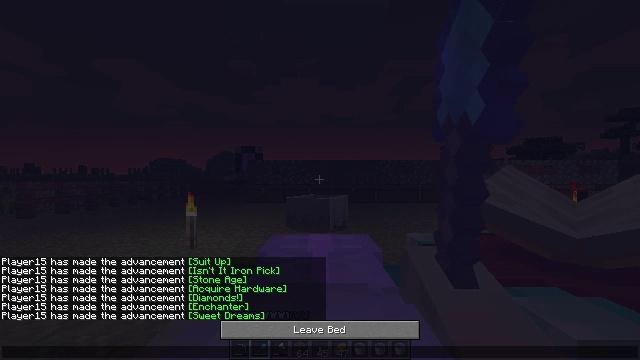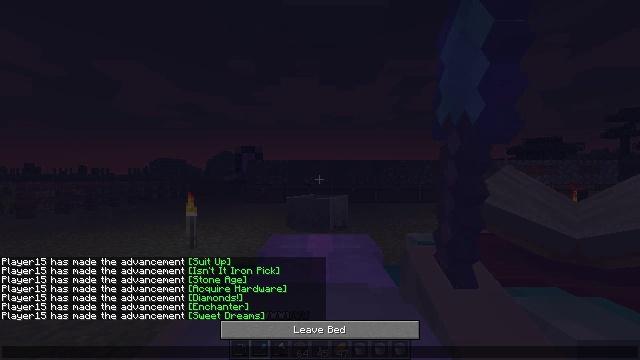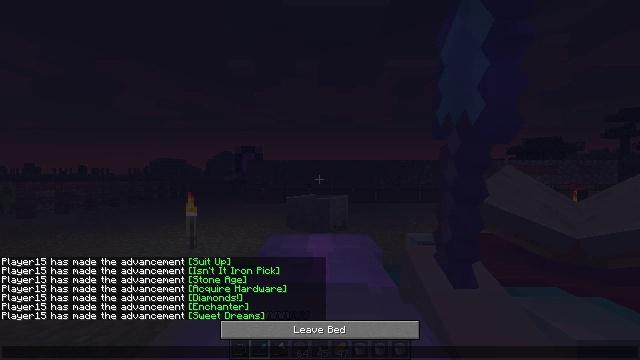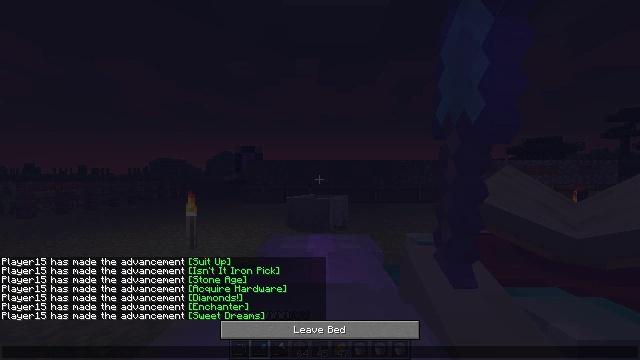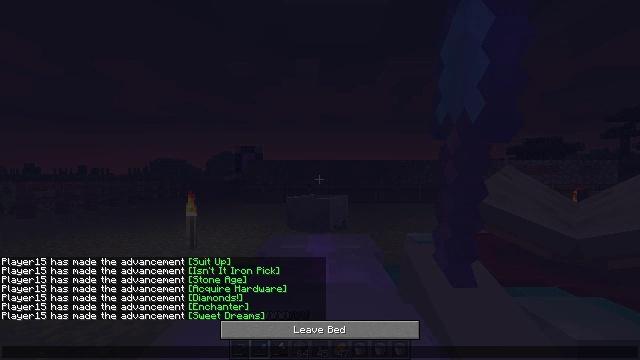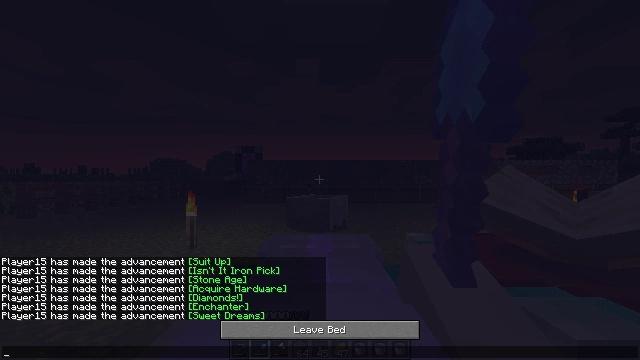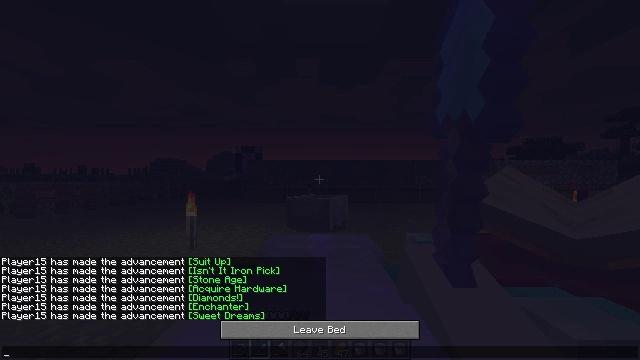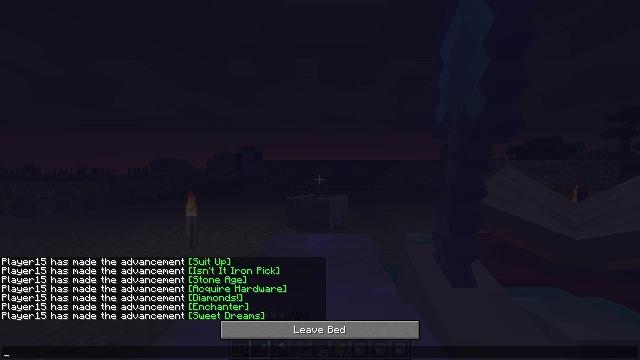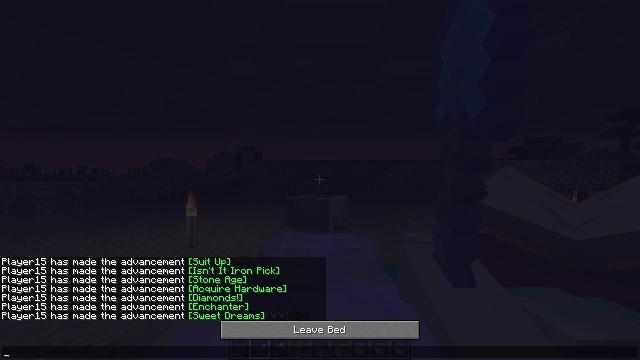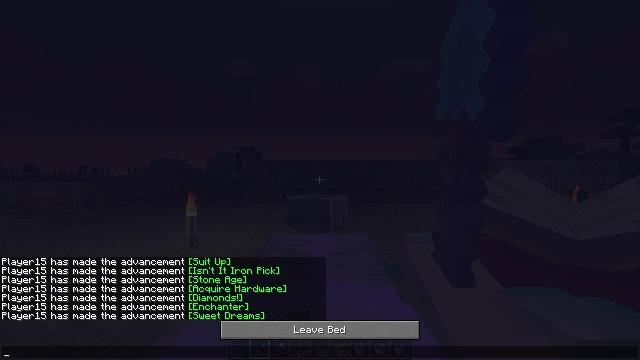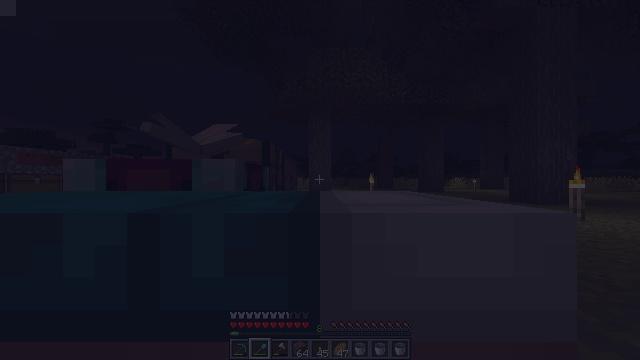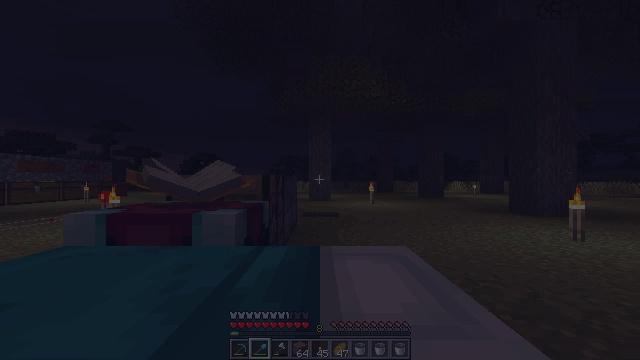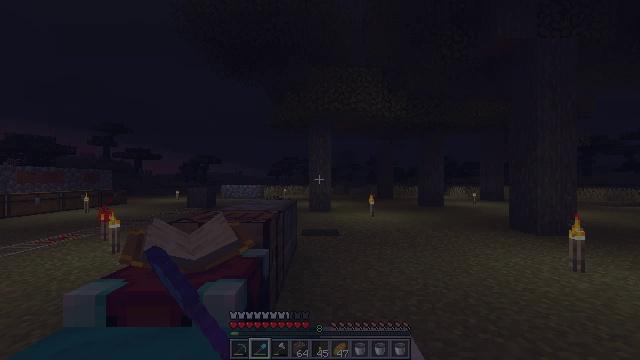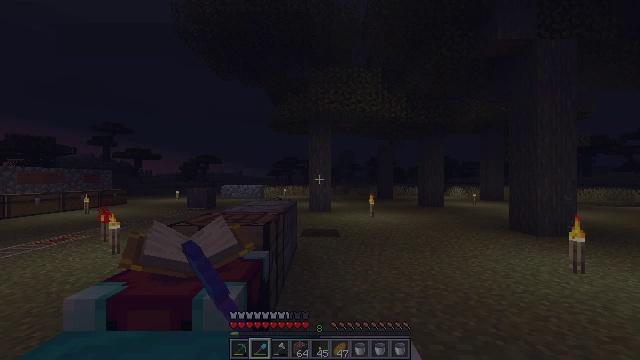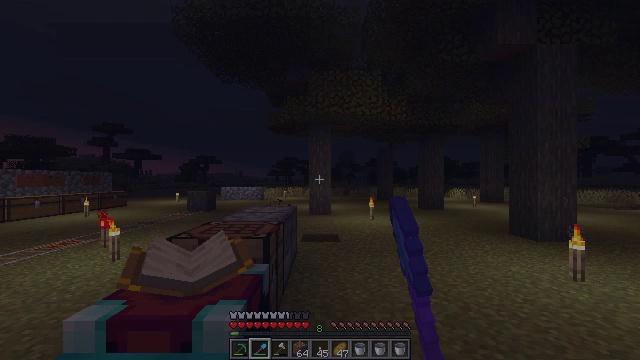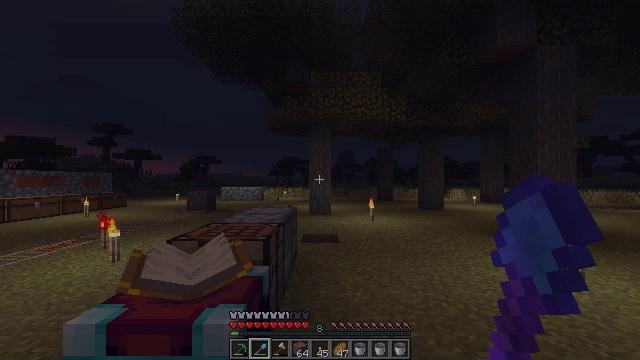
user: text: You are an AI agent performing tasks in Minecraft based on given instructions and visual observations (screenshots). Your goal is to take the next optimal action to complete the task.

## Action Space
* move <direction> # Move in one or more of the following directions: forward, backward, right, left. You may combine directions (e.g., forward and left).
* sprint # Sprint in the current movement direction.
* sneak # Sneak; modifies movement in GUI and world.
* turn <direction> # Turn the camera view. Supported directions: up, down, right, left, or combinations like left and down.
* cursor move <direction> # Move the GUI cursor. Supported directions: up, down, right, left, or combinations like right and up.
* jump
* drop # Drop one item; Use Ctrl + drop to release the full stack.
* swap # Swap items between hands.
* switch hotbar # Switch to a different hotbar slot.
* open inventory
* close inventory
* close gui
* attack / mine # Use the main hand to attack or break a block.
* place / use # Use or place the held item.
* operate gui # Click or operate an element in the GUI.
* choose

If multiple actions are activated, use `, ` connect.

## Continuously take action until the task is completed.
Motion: motion action
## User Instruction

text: Harvest sugar cane from the plant.
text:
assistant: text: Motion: no_op
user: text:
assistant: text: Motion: no_op
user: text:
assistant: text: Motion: no_op
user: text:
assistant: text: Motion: no_op
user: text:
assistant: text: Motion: no_op
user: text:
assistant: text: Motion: no_op
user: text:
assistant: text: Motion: no_op
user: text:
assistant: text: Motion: no_op
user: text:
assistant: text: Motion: no_op
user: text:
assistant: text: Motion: no_op
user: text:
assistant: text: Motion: close gui
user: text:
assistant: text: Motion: no_op
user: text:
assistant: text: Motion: no_op
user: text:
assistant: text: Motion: no_op
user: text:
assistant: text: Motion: no_op
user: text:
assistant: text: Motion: no_op
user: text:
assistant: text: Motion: no_op
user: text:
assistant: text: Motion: no_op
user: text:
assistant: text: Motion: no_op
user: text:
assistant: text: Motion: no_op
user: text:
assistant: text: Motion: no_op
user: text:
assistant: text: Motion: no_op
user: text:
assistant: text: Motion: no_op
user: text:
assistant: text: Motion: move left
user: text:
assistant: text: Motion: move left
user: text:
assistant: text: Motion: move left
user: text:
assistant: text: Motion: move left
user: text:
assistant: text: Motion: move left
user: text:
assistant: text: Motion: move left
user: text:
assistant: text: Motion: move left